Interaction volume radius: 10 \u00c5
Interaction volume height: 20 \u00c5
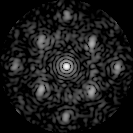
Disorder parameter: 0.4987